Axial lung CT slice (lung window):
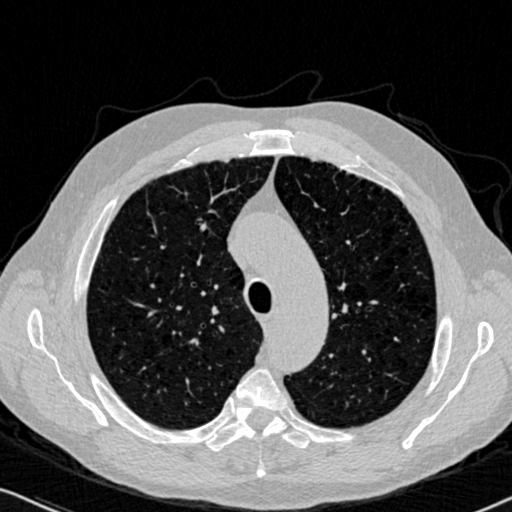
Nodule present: no